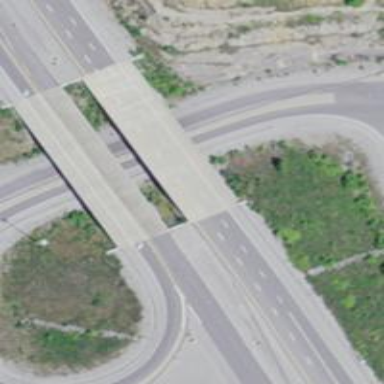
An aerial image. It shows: Bridge over expressway.